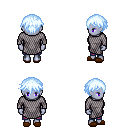
a pixel art fantasy rpg character, female body template, dark elf, purple skin, chain mail, magenta pants, white cyan short bangs hairstyle, brown slippers, four views (front, back, left, right), 2x2 character sprite sheet, small pixel art, hard edges, no anti-aliasing